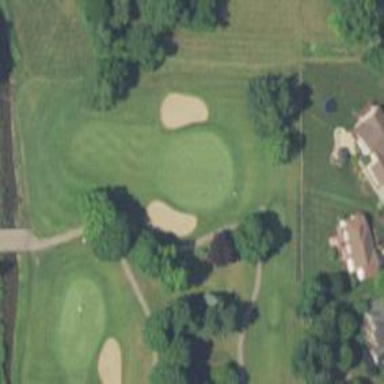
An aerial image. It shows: Path designated for golf carts.